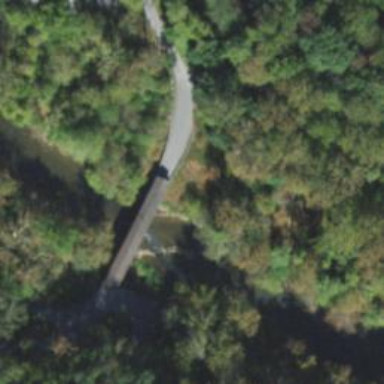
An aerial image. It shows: Covered bridge on residential road.